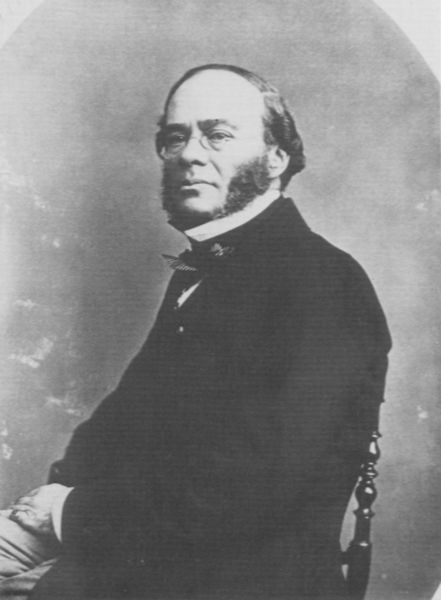
Titel: Jacques Fromental Halévy (1799-1862), Komponist
Künstler: Atelier Nadar
Institution: unbekannt
Schlagwörter: dunkel, hand, mann, schatten, weiß, sitzen, ellbogen, frisur, grau, haar, hell, hintergrund, licht, mund, nase, ohr, profil, rücken, schwarz, stirn, stuhl, blick, schleife, alt, anzug, bart, hemd, hose, jacke, wand, augen, gesicht, kragen, ärmel, bild, bildnis, herr, hände, möbel, portrait, porträt, rückenlehne, auge, haare, mantel, pose, sessel, sitzend, kaufmann, augenbrauen, lippen, ohren, scheitel, oval, seitlich, wangen, lehne, sitz, haltung, falte, gefaltet, steif, dichter, ernst, poet, seitenscheitel, glatze, sitzt, stuhllehne, maler, fliege, hemdkragen, kinnbart, geschlossen, foto, fotografie, photographie, belichtung, schwarzweiss, künstler, mundwinkel, uniform, brille, backenbart, koteletten, stehkragen, arzt, politiker, gedreht, halbglatze, kneifer, zwicker, wissenschaftler, photo, halbprofil, gelehrter, fotographie, monokel, gedrechselt, fot, schwrz, han, nadar, atelieraufnahme, porträtaufnahme, brile, brillw, flirgr, kotleten, seitansicht, honoratior, orthen